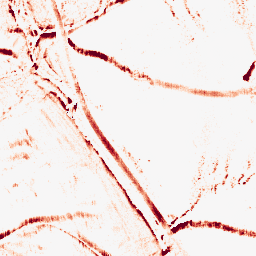
Category: morphological
Decomposition family: morphological_rect
Decomposition parameters: operation: opening
width: 5
height: 10
Upsampling method: bicubic
Upsampling parameters: scale: 8
Upsampling scale: 8